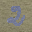
Label: 2